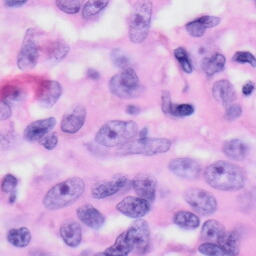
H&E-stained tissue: Skin